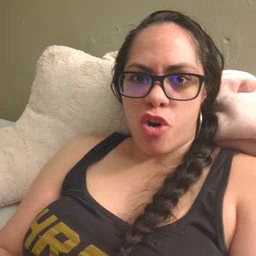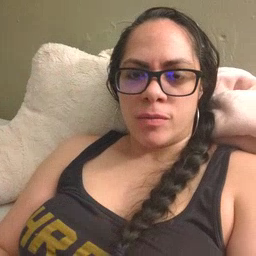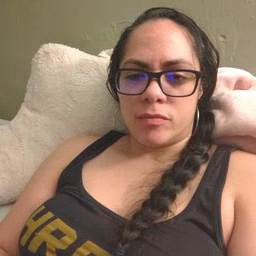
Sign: there